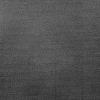
Atmospheric dust classification: dusty